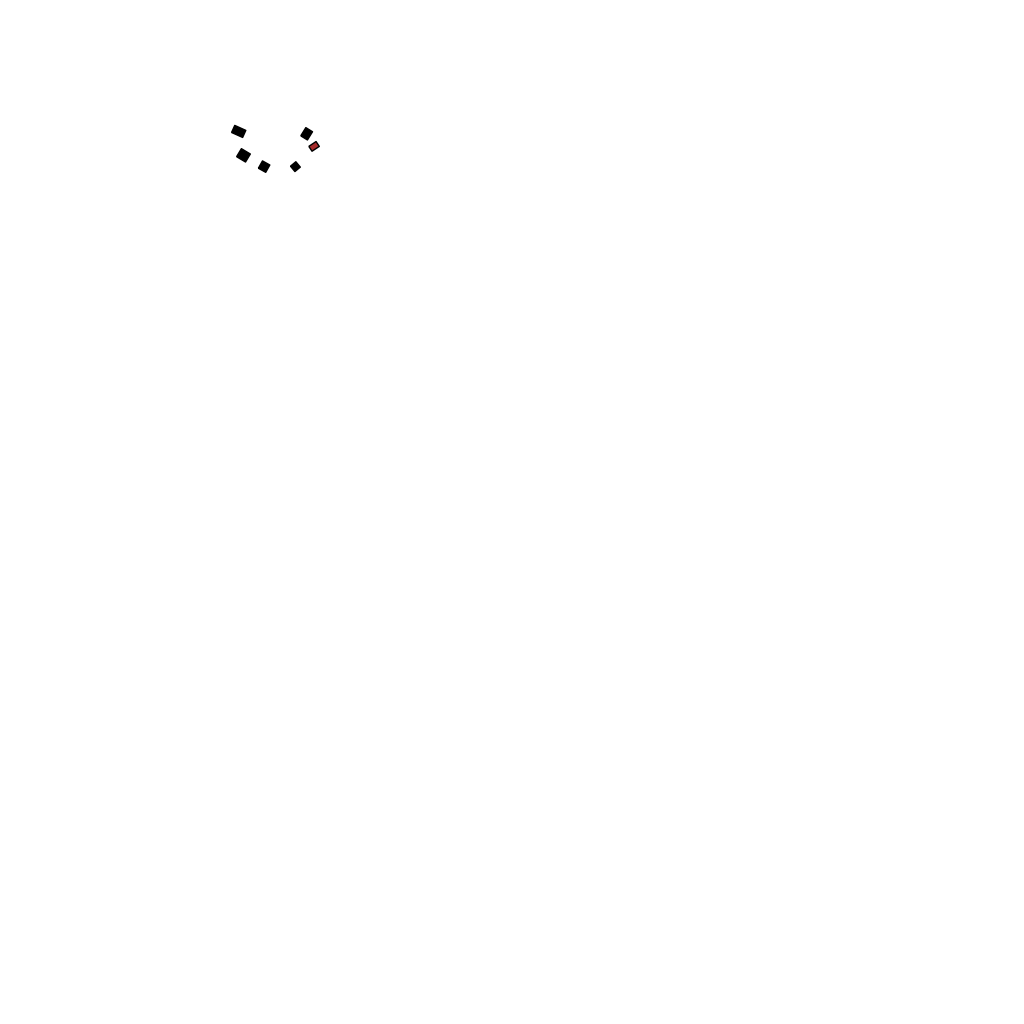
Tags: overhead vector_map, recreation, residential, individual_rise, density_1, Building, Facility, 1.0 km²